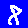
Digit: 8